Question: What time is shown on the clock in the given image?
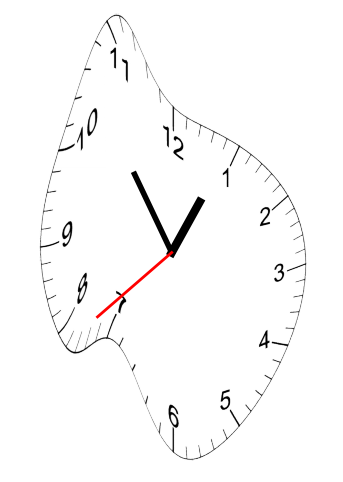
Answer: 12:53:38